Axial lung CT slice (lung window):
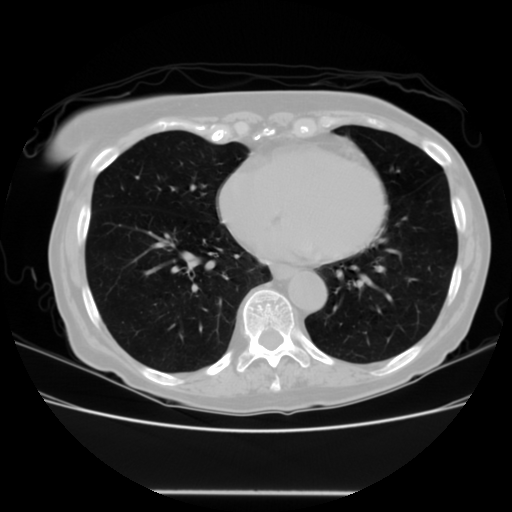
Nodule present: no